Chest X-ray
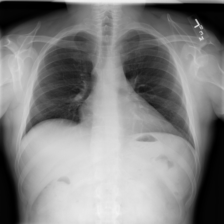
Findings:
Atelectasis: negative
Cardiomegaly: negative
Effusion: negative
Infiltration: negative
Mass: negative
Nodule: negative
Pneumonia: negative
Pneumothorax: negative
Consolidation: negative
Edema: negative
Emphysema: negative
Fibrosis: negative
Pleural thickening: negative
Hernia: negative